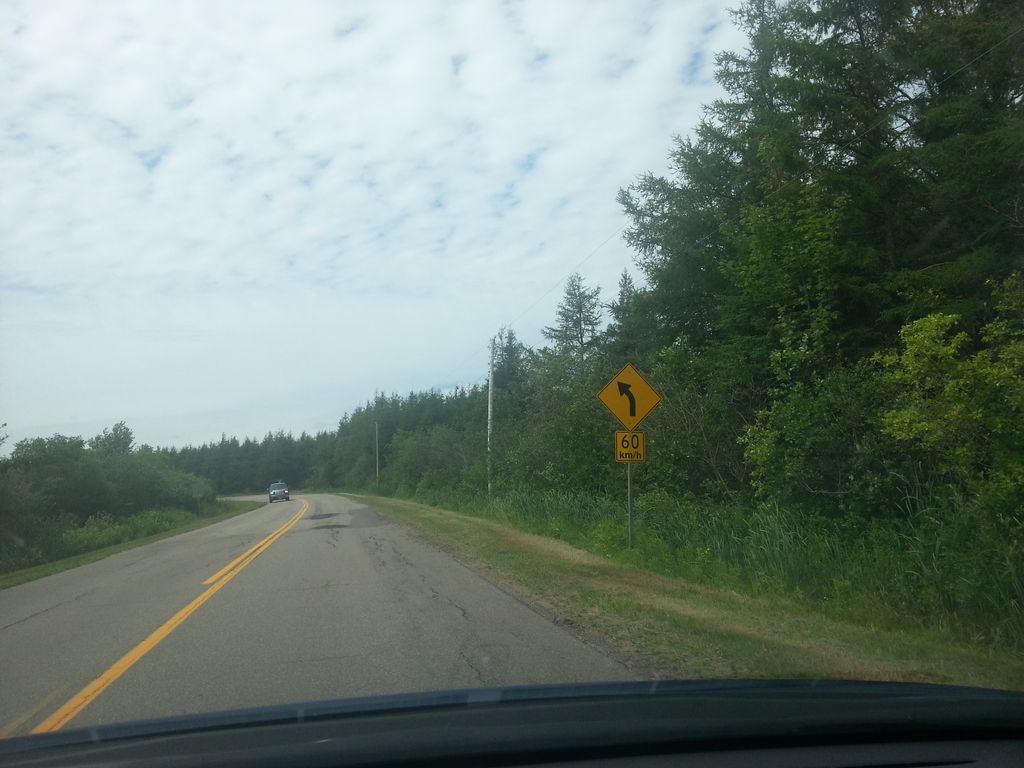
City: charlottetown